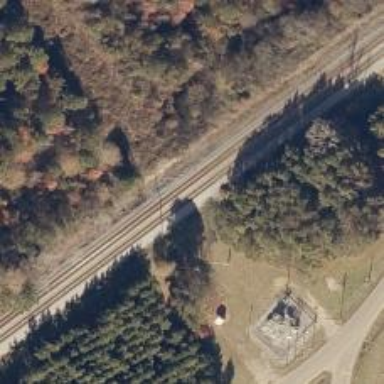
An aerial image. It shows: Railway siding with rails.